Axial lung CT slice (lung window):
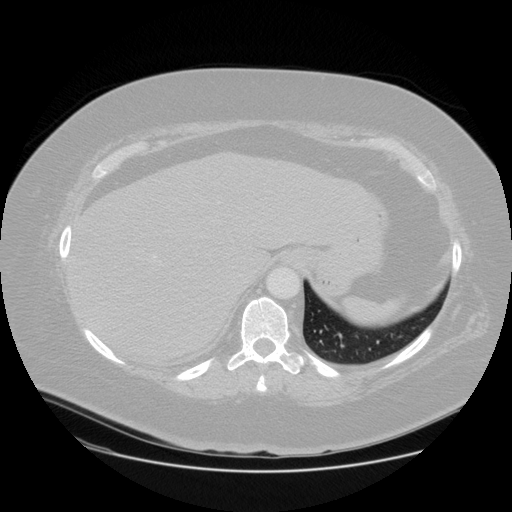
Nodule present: no